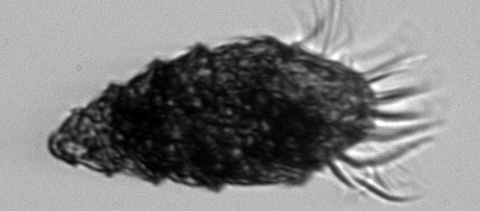
Label: Laboea_strobila